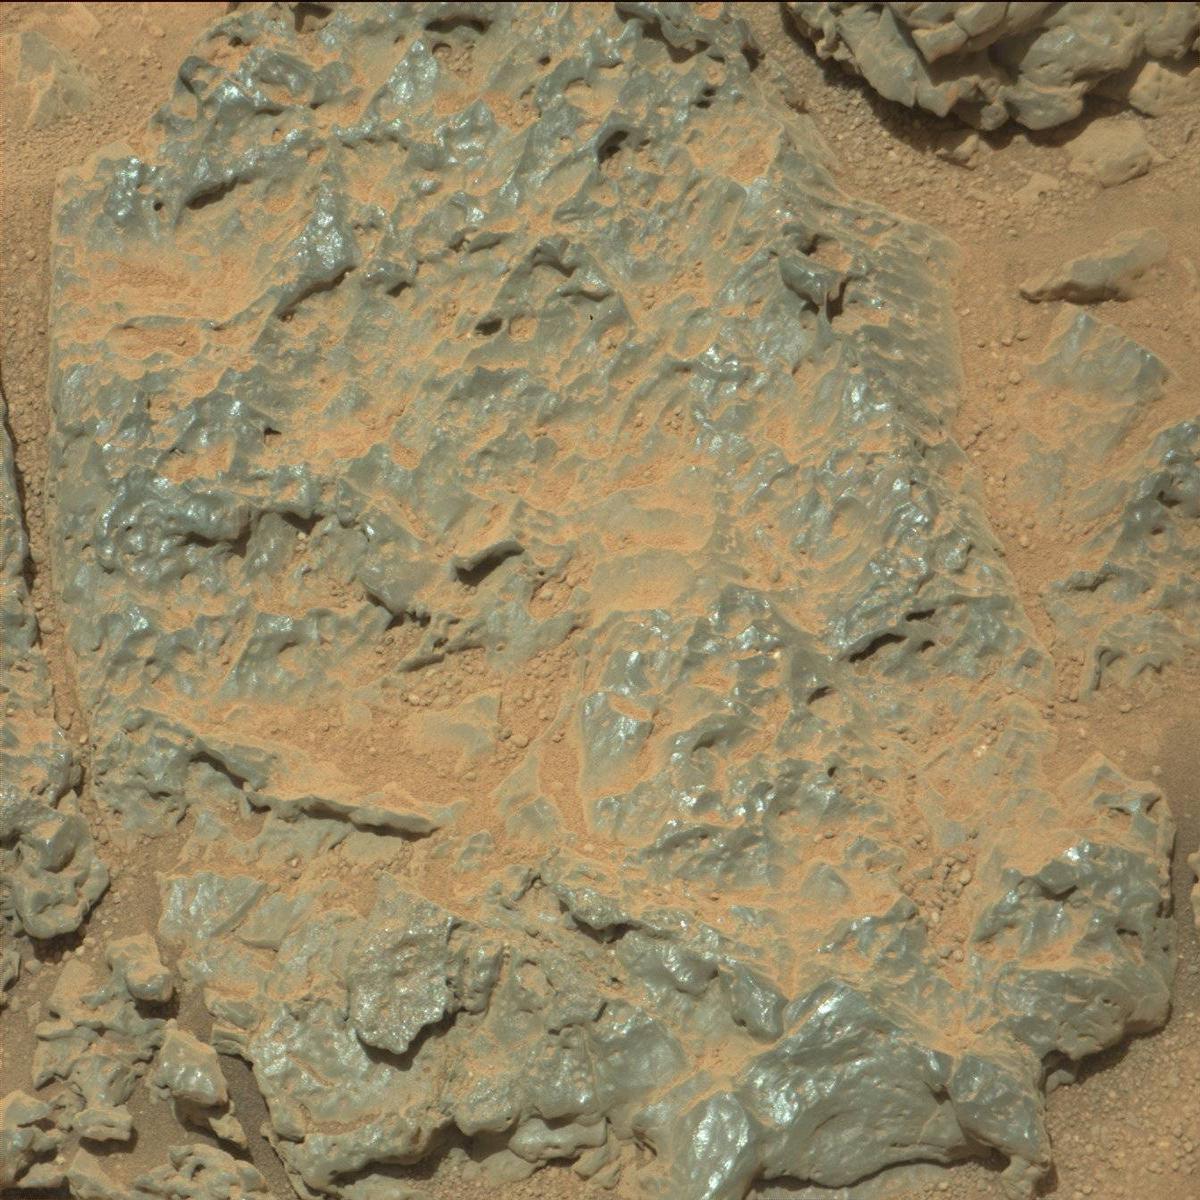
Terrain classes present: Bedrock, Sand / Soil